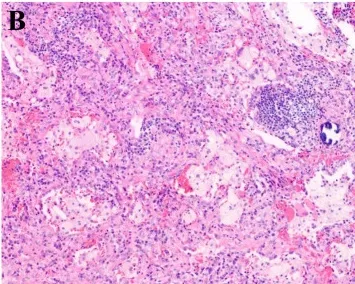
Picture of the postoperative pathological HE-staining of the primary lesion of the lower lobe of the right lung. : x100). HE, hematoxylin and eosin.
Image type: pathology (h&e)